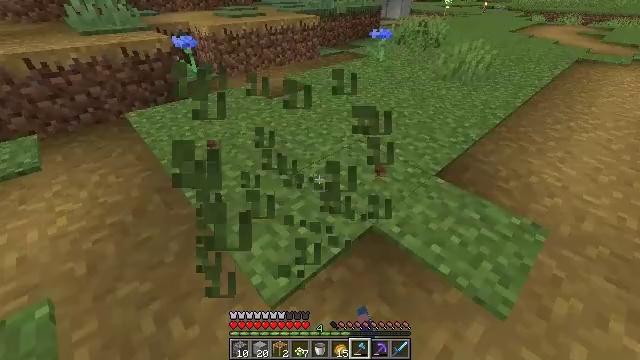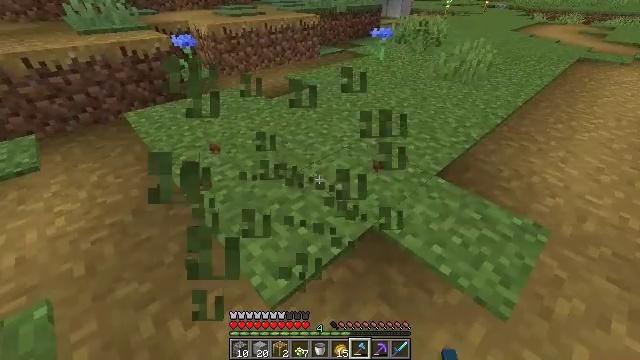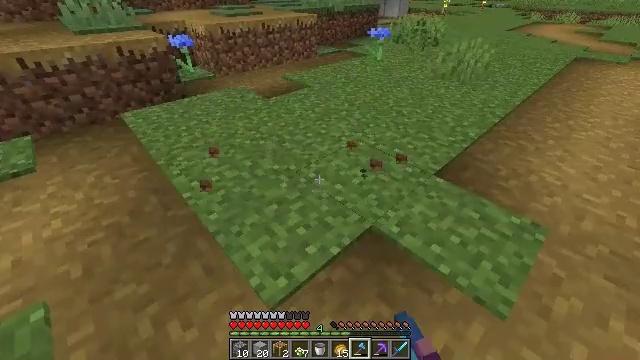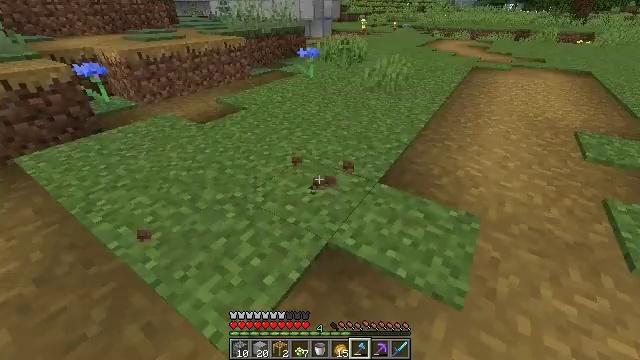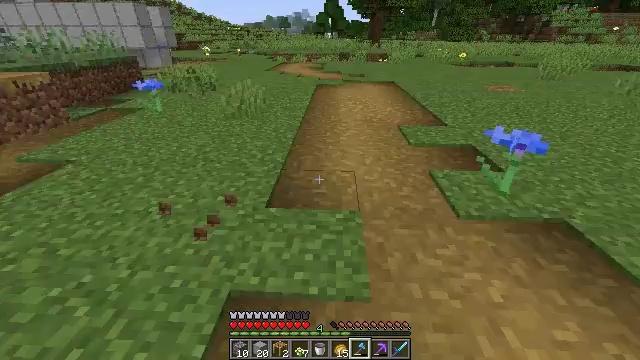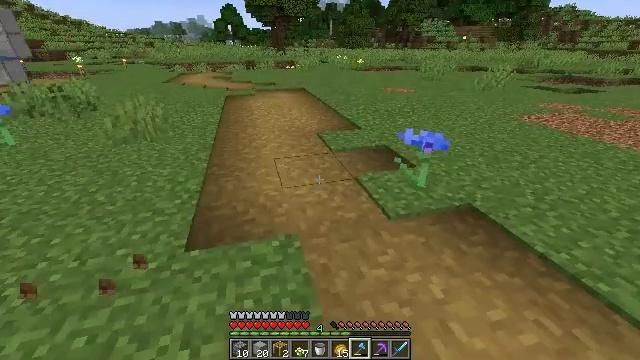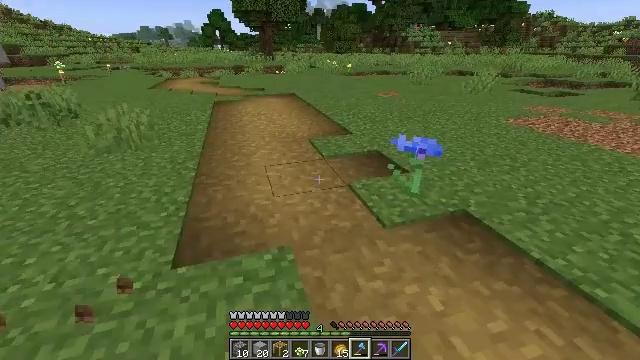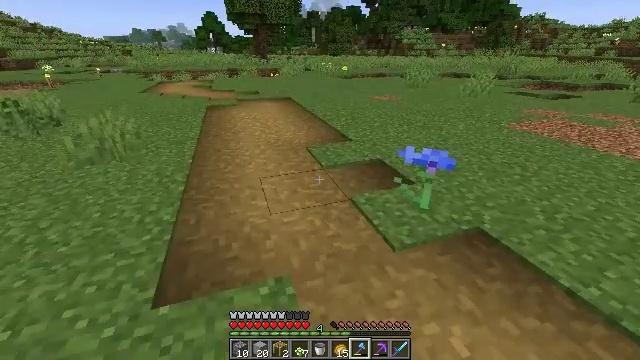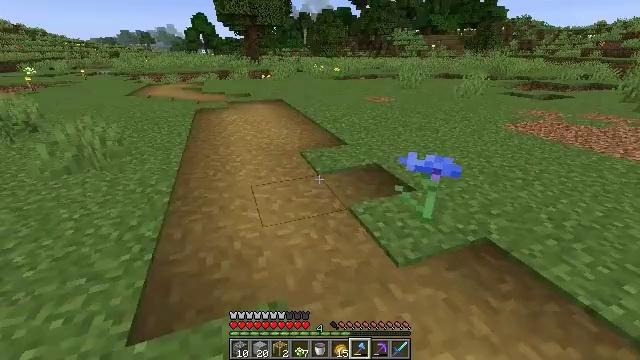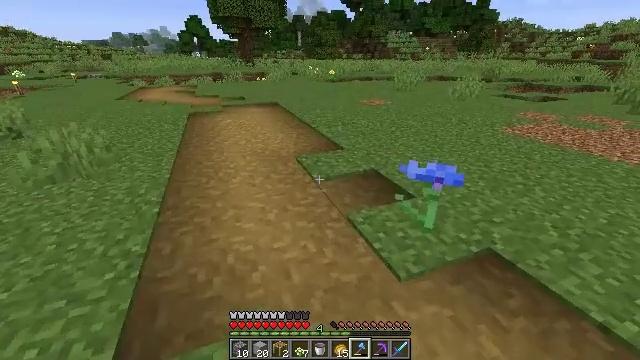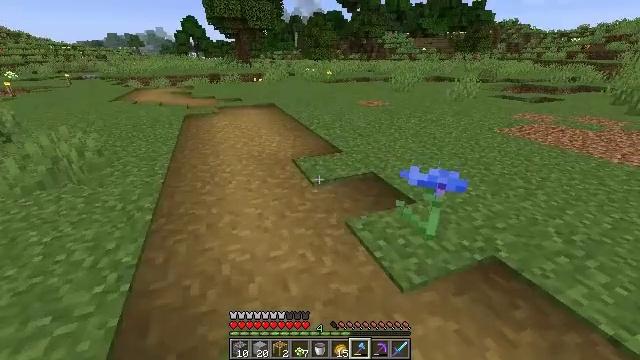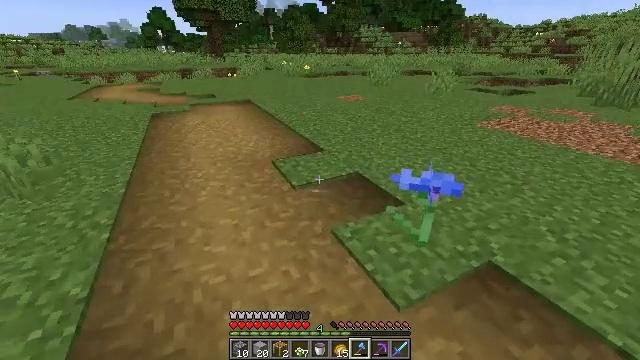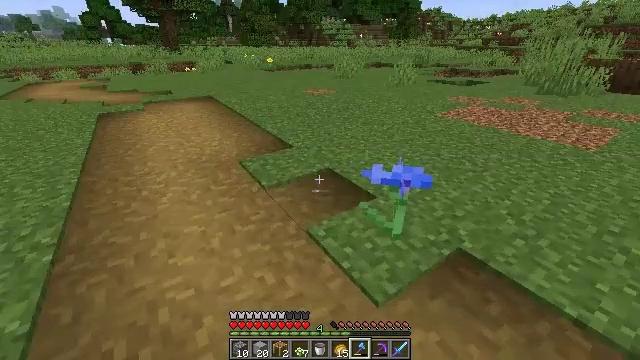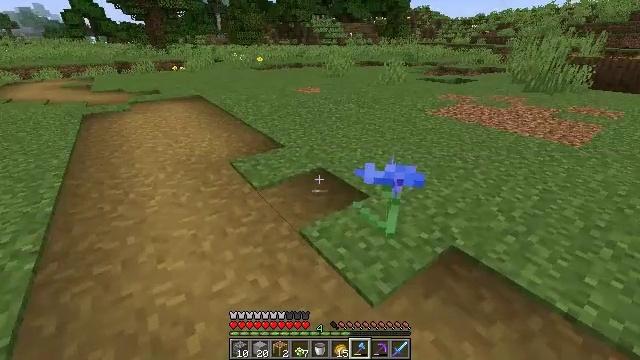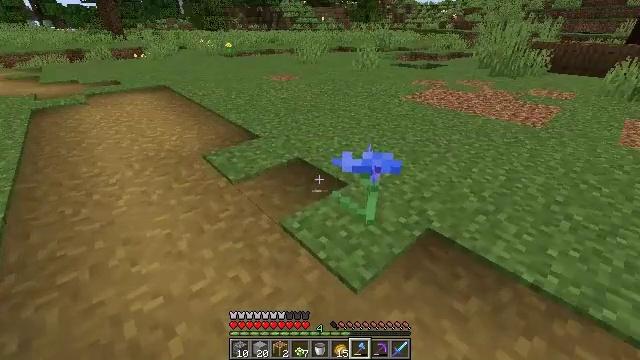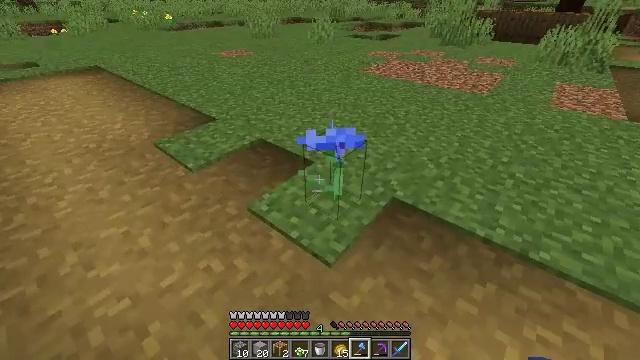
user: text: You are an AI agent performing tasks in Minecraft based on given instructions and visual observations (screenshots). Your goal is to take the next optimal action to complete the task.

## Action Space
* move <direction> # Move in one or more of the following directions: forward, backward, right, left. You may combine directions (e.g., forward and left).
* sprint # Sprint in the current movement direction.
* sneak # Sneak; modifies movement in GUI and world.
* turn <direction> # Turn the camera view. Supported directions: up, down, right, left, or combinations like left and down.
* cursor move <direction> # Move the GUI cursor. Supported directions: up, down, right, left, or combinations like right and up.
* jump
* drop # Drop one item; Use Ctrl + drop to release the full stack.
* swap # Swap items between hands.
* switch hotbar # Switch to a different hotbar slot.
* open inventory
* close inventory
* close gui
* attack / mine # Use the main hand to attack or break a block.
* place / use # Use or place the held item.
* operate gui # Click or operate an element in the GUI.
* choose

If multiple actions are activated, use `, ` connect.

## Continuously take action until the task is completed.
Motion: motion action
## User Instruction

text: Break the cornflower to collect it.
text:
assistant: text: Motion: attack / mine
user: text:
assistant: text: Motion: attack / mine
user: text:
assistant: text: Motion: move forward, turn right and up, attack / mine
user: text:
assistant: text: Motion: move forward, turn right and up
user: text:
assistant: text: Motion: move forward, turn right and up
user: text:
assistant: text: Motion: move forward, turn right
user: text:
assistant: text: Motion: move forward, turn right
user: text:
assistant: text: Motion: move forward, turn right
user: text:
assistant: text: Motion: move forward, turn right
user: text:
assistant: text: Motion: move forward
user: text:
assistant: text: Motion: turn right and down
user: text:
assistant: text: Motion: turn right and down
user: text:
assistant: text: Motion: turn right
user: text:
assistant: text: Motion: turn right and down
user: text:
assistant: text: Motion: turn right and down
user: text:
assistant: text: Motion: turn right and down
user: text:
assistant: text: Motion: no_op
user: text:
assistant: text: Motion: attack / mine
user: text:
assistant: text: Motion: attack / mine
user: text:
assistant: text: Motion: attack / mine
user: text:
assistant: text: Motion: move forward, attack / mine
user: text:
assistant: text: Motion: move forward
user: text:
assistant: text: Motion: no_op